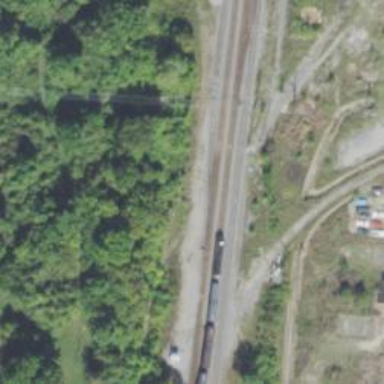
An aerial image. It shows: Abandoned railway yard.